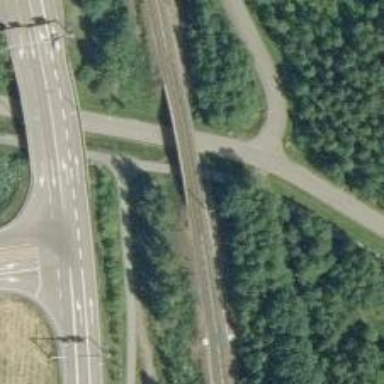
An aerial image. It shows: Bridge carrying railway with continuous electrified contact lines.